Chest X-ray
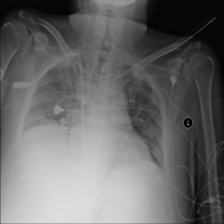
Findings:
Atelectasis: positive
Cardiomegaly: negative
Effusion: negative
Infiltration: negative
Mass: negative
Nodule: negative
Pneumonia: negative
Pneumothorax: negative
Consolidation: negative
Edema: negative
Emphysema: negative
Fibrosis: negative
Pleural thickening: negative
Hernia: negative